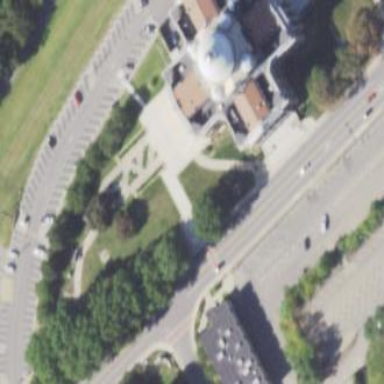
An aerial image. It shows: Public courthouse building.